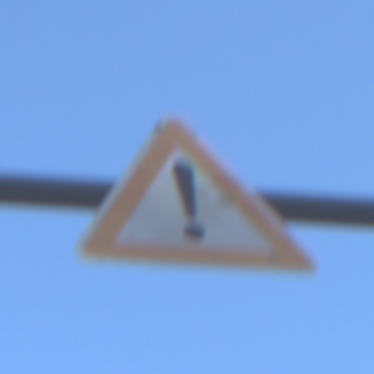
Verkehrszeichen: Gefahrenstelle
Umgebung: Outdoor, Urban
Tageszeit: SunriseSunset
Wetter: PartlyCloudy
Licht: Natural
Jahreszeit: NotSpecified
Kontrast: LowContrast